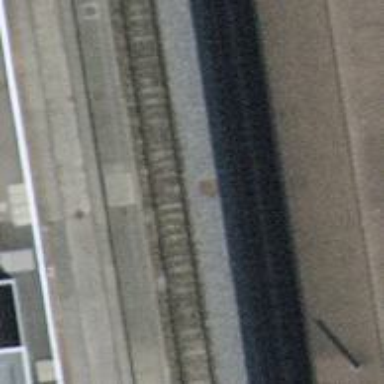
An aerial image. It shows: Public transport stop position along the railway.